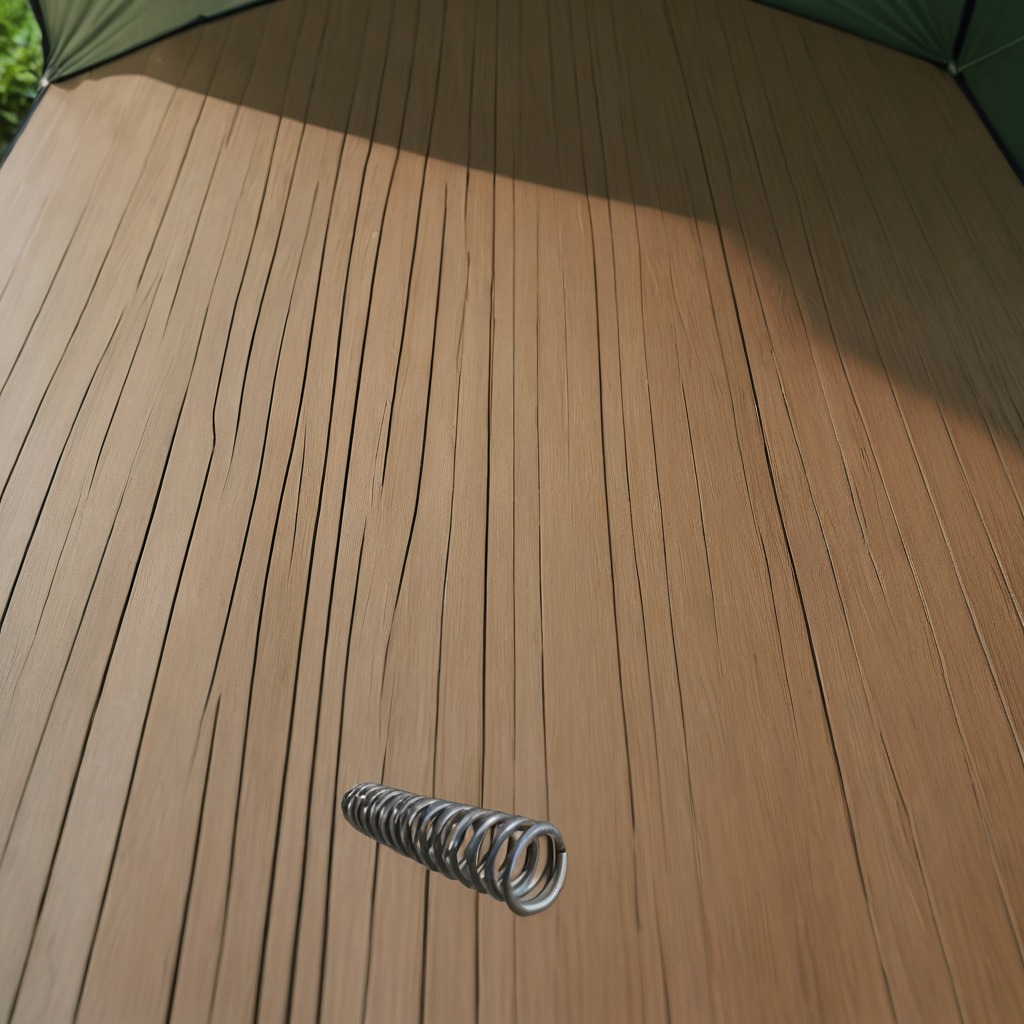
A coiled metal spring lies on a wooden table inside a jungle field workshop tent.